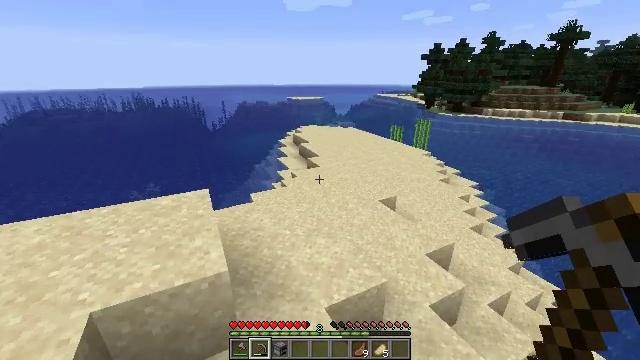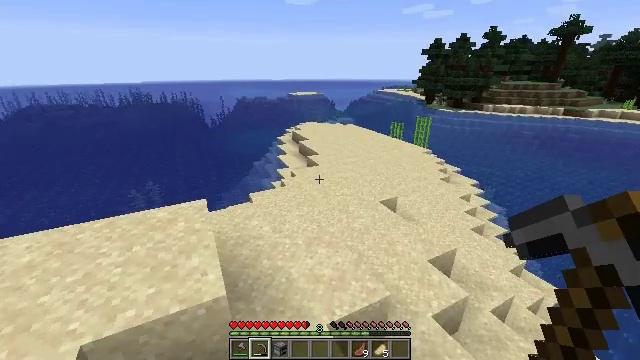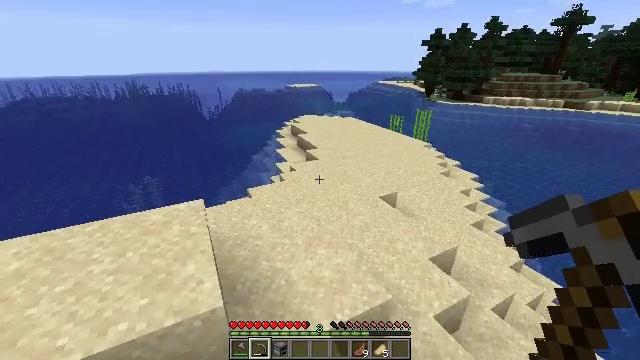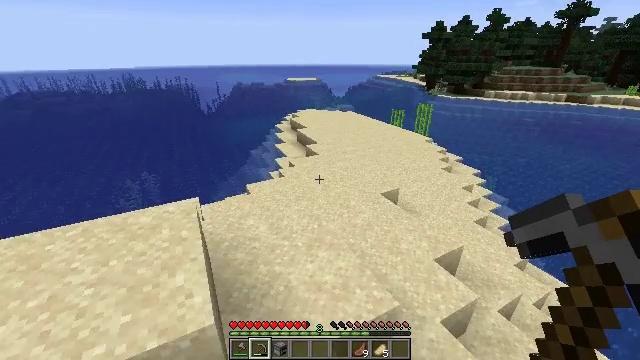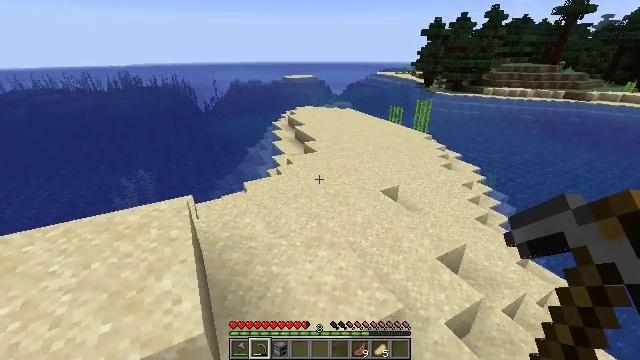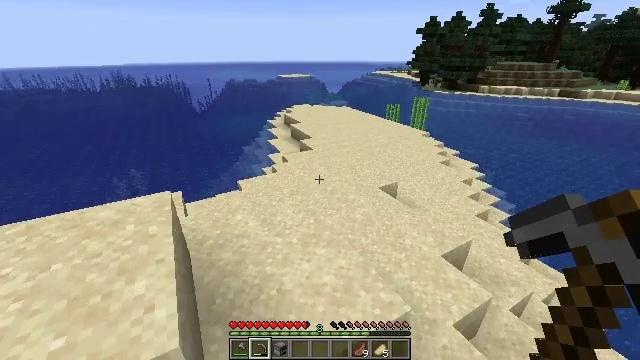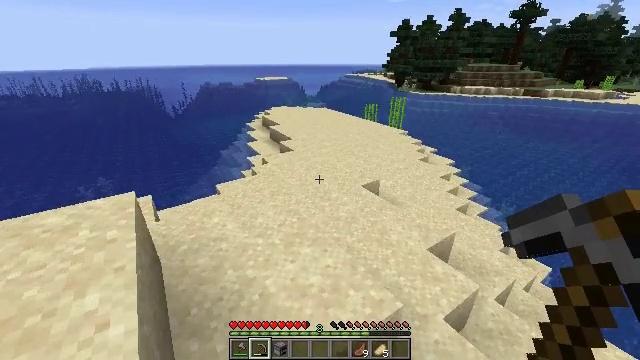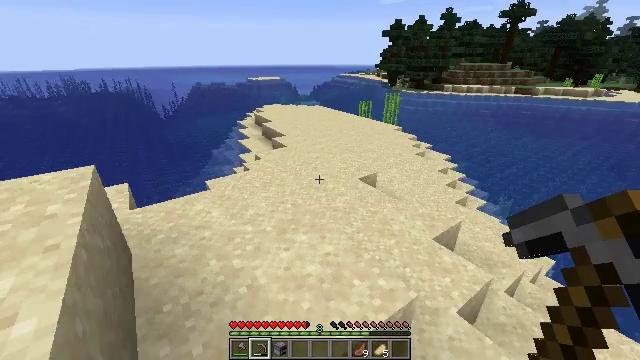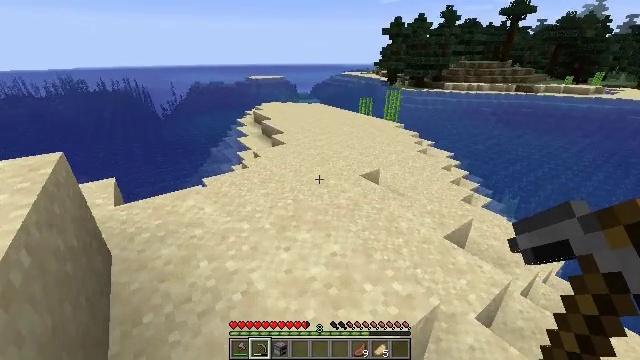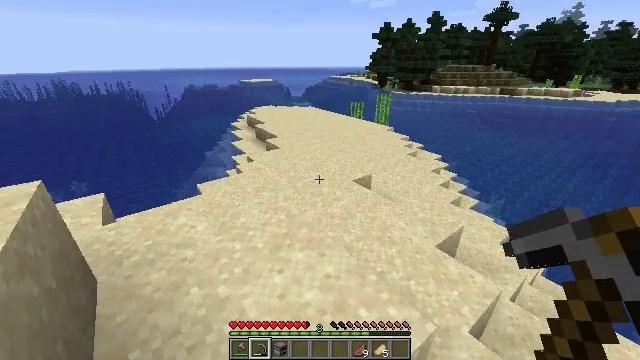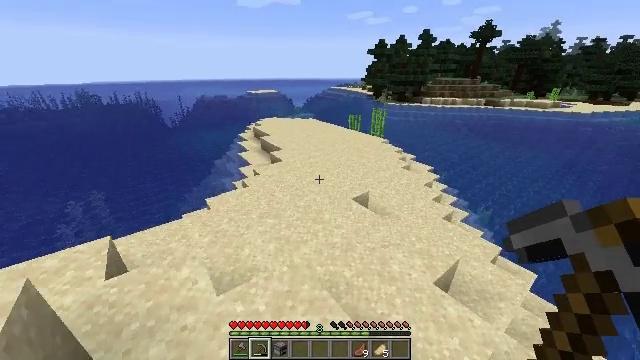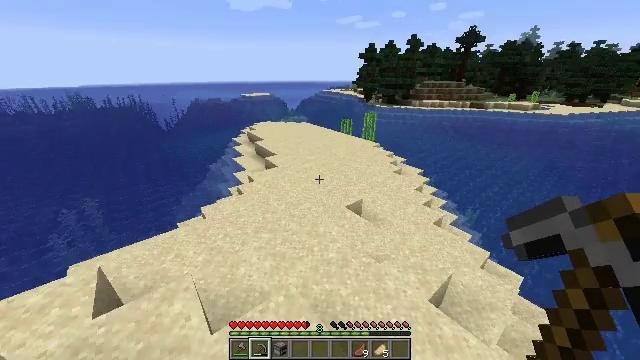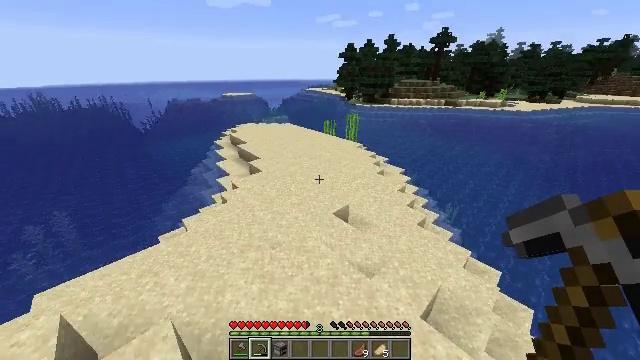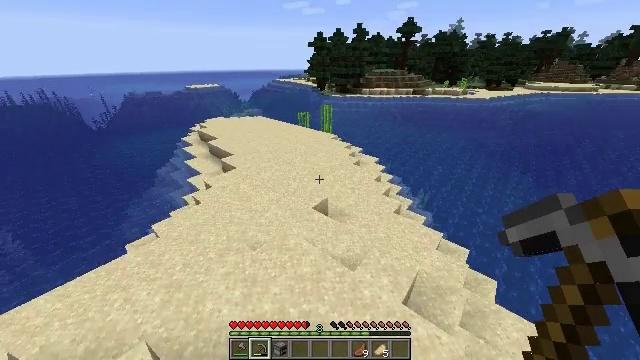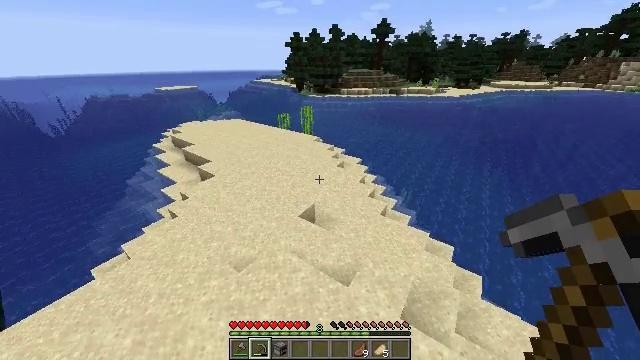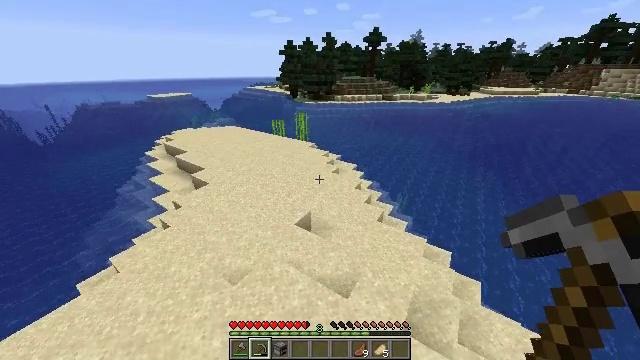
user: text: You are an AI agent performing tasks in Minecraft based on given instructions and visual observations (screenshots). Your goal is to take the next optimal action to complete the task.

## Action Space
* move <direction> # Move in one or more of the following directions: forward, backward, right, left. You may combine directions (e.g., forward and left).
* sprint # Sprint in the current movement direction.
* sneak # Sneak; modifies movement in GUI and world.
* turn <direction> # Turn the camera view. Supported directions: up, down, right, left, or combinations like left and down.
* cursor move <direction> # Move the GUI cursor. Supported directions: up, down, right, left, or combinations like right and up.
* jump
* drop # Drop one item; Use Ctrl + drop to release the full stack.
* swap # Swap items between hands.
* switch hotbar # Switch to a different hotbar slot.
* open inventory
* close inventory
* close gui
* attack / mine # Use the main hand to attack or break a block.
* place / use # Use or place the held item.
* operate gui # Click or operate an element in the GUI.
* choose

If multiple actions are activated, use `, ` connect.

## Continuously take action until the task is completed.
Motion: motion action
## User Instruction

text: Gather sugar cane for crafting.
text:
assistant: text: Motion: move forward, turn down, jump
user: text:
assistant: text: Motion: move forward, turn down, jump
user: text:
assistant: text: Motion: move forward, turn down, jump
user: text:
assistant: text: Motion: move forward, jump
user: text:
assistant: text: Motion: move forward, jump
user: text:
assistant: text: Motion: move forward, turn right, jump
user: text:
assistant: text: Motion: move forward, turn right, jump
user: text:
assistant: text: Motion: move forward, sprint, jump
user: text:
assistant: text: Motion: move forward, sprint, turn right, jump
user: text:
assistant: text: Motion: move forward, sprint, jump
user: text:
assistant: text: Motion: move forward, sprint, turn right, jump
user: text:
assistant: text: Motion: move forward, sprint, turn right, jump
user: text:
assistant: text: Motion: move forward, sprint, turn right and down, jump
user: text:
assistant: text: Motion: move forward, sprint, turn right, jump
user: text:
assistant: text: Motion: move forward, sprint, turn right and up, jump
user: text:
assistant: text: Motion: move forward, sprint, turn up, jump
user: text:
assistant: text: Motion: move forward, sprint, jump
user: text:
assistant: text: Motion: move forward, sprint, jump
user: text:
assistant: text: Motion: move forward, sprint, jump
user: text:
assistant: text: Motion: move forward, sprint, jump
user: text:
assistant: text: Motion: move forward, sprint, jump
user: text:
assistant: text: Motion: move forward, sprint, jump
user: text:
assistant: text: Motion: move forward, sprint, jump
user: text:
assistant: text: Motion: move forward, sprint, jump
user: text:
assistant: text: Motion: move forward, sprint, jump
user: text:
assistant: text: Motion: move forward, sprint, jump
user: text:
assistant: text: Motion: move forward, sprint, jump
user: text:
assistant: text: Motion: move forward, sprint, turn right, jump
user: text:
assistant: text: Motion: move forward, sprint, turn right and up, jump
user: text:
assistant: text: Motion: move forward, sprint, jump